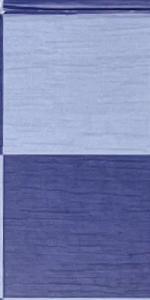
Label: Empty